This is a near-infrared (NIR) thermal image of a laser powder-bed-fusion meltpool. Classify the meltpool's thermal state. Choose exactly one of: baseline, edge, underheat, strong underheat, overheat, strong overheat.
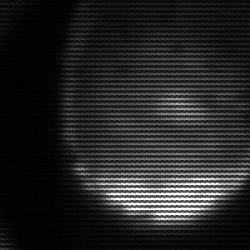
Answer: edge